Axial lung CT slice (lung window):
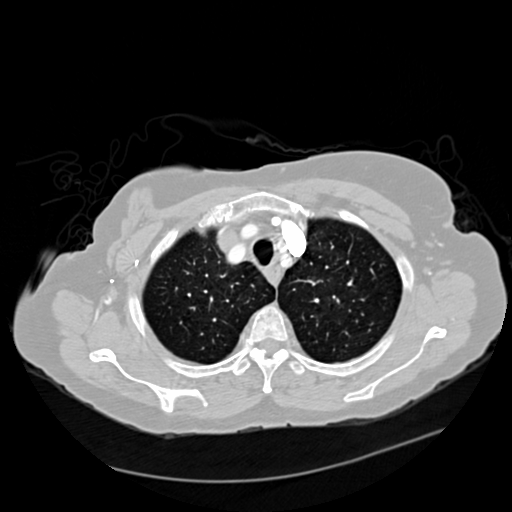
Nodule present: no